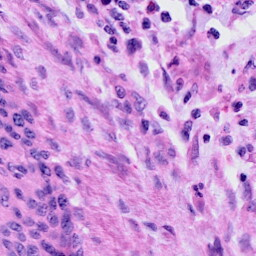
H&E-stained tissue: Cervix